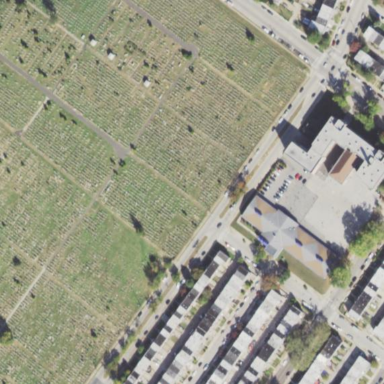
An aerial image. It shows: Graveyard used as cemetery.